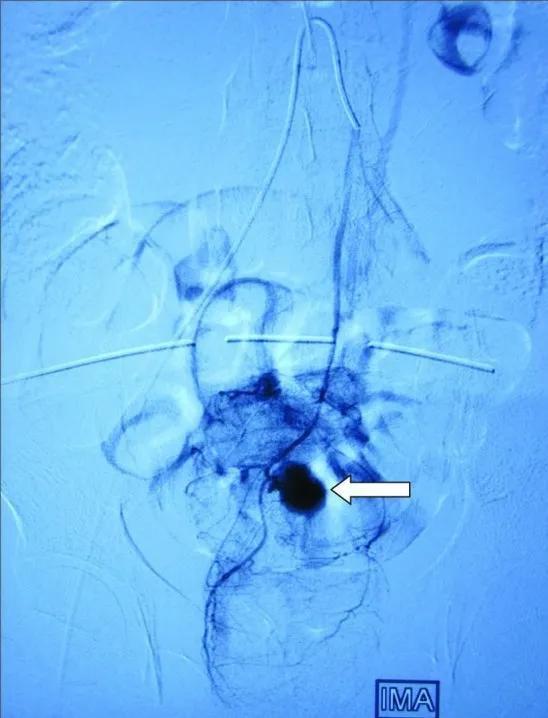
Angiogram showing pseudoanyreusm arising from superior rectal artery. White arrow pointing the pseudoanyreusm on angiogram.
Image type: radiology (x_ray)